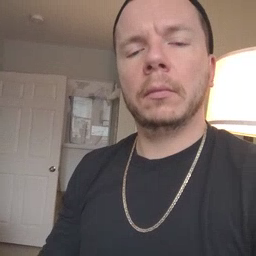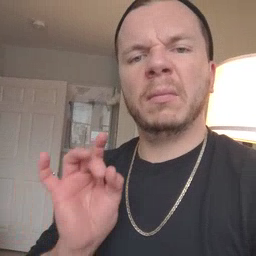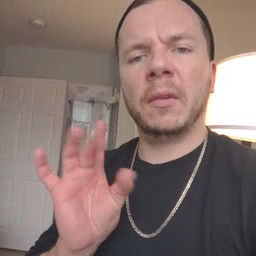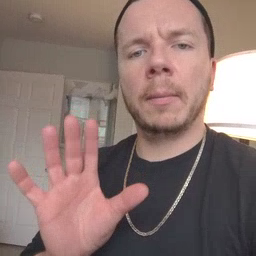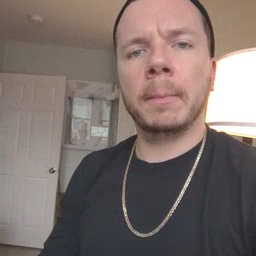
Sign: yucky